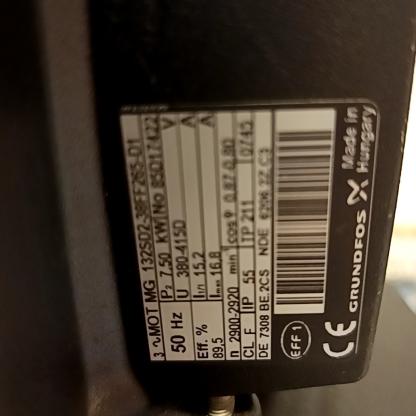
Klasa: tabliczka-znamionowa